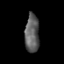
Tissue: prostate
Cell type: T cells
Senescence score: 0.2942
Nuclear area (px): 534
Mean DAPI intensity: 94.522